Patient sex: M
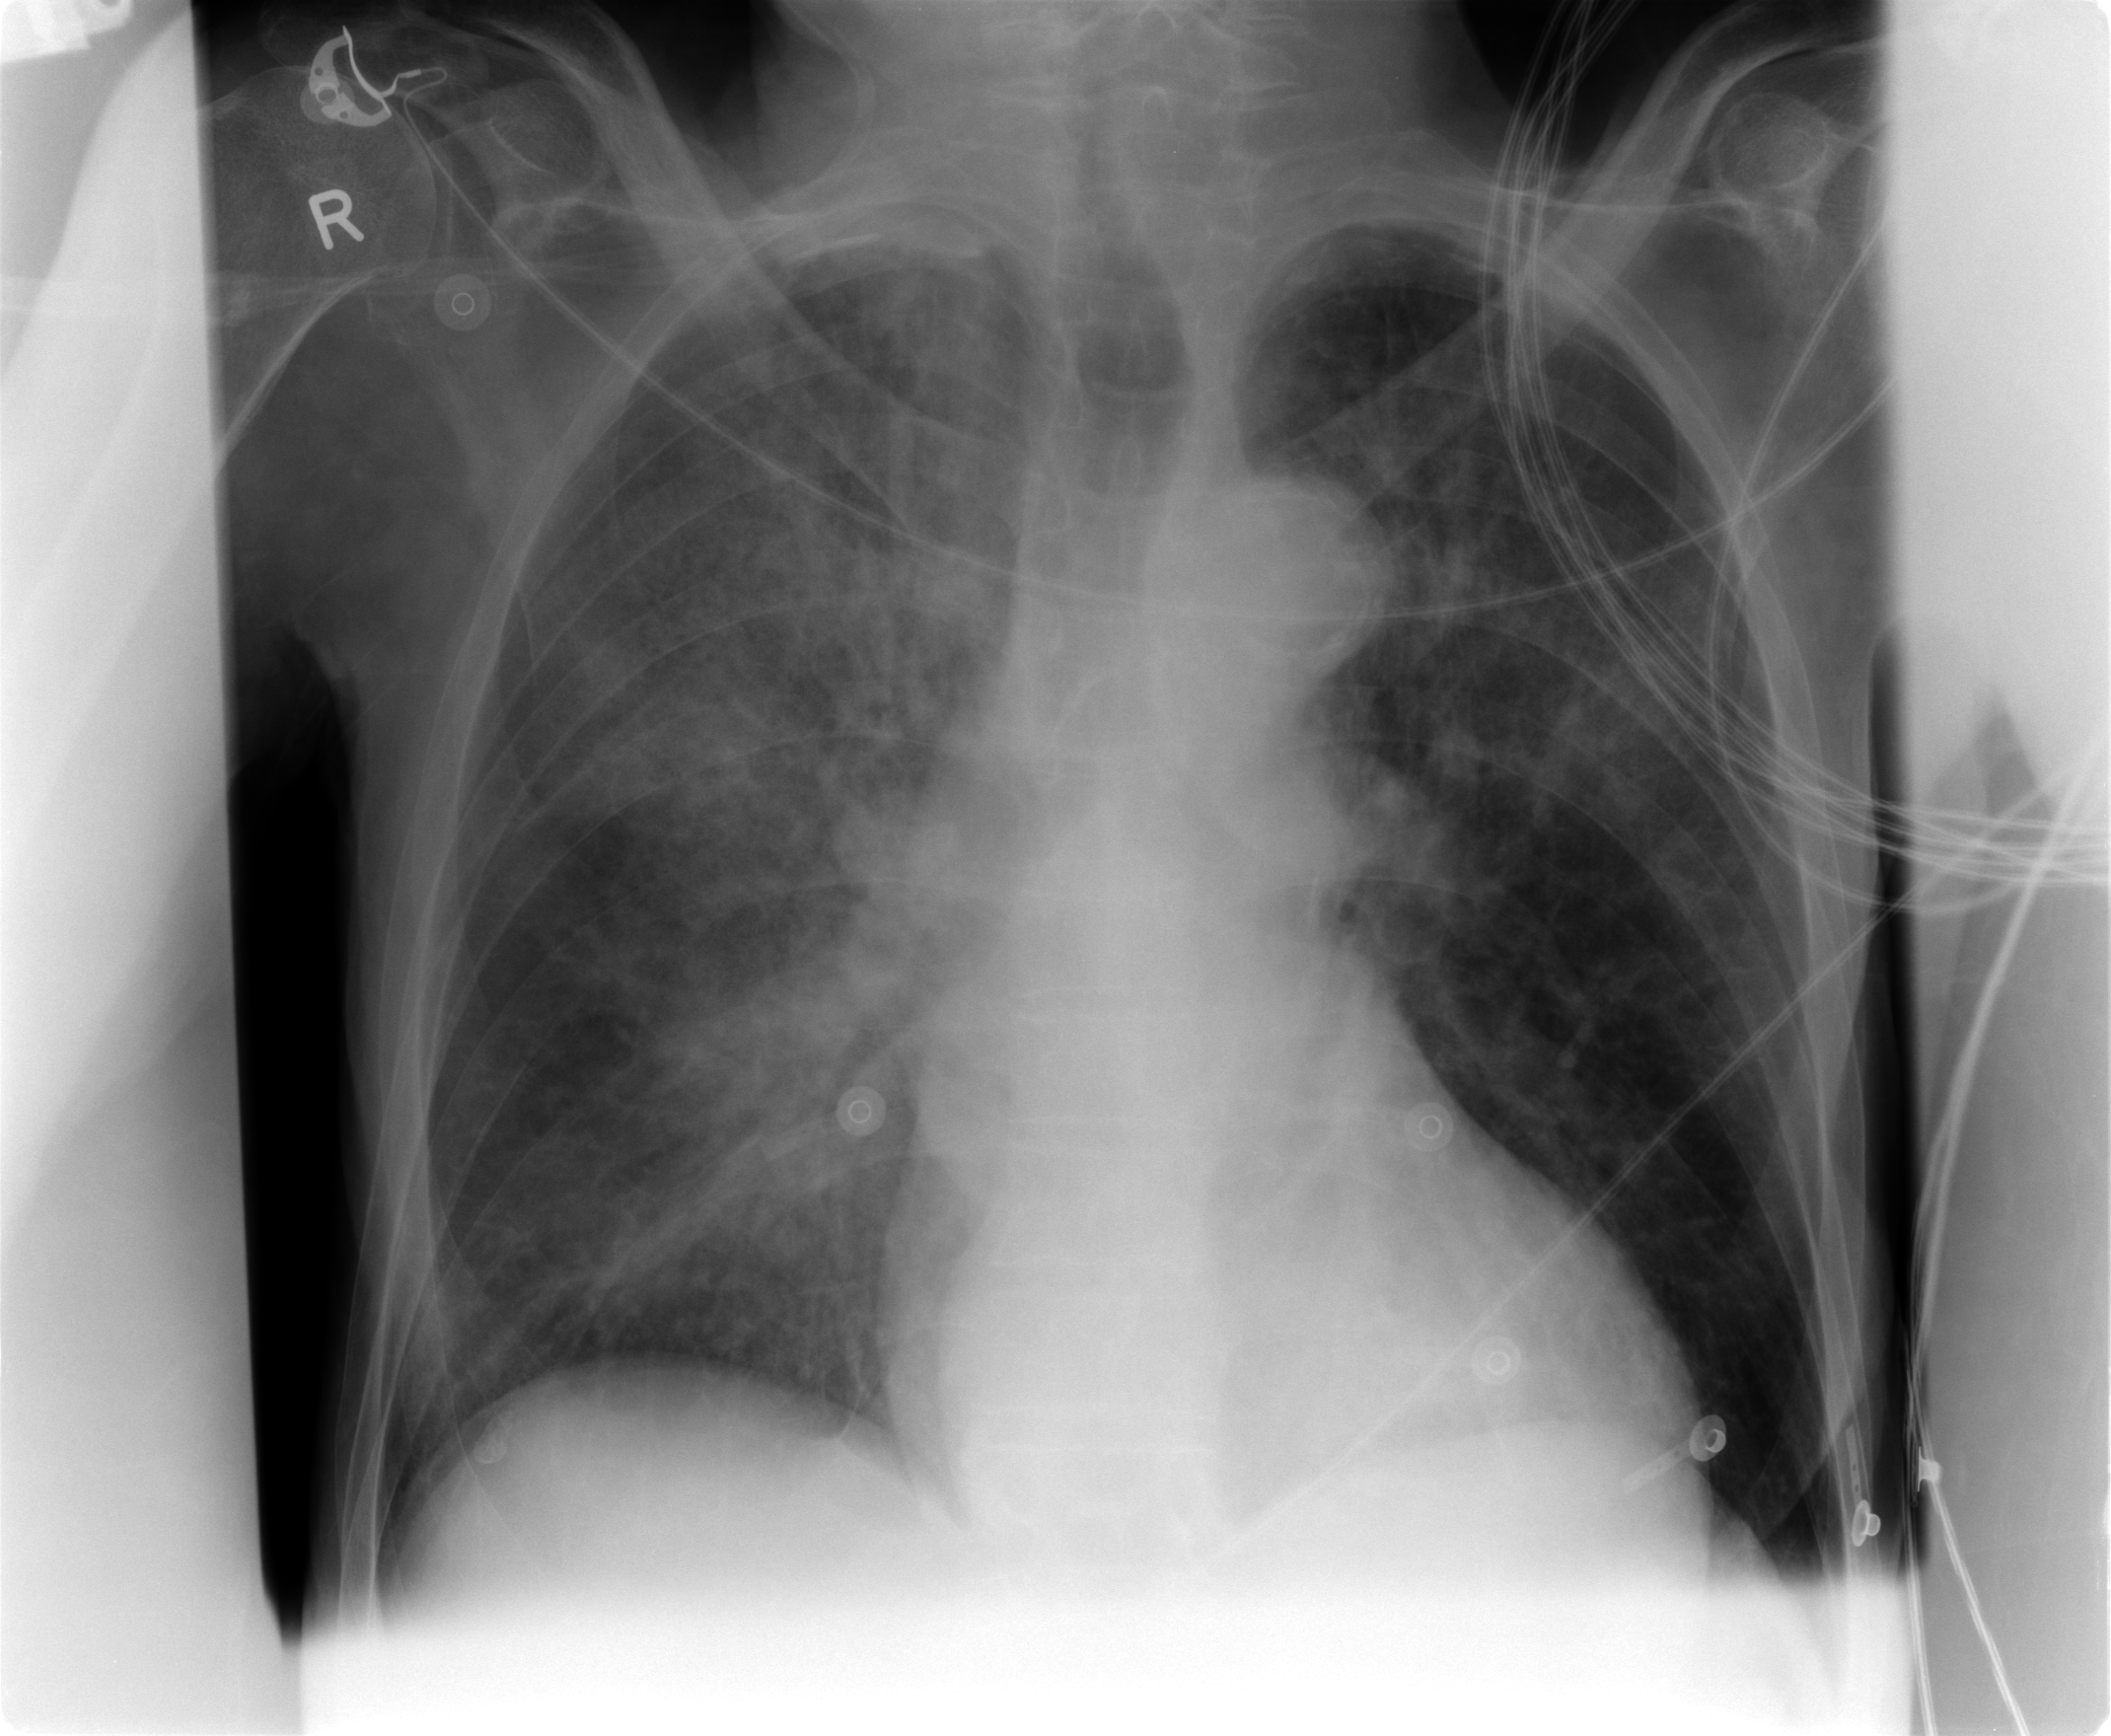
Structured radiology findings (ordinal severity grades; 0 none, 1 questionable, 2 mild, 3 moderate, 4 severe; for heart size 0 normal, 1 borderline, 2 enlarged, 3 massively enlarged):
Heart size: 2
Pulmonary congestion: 3
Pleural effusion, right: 1
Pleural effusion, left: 0
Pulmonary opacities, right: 2
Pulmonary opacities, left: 2
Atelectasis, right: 2
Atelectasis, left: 1